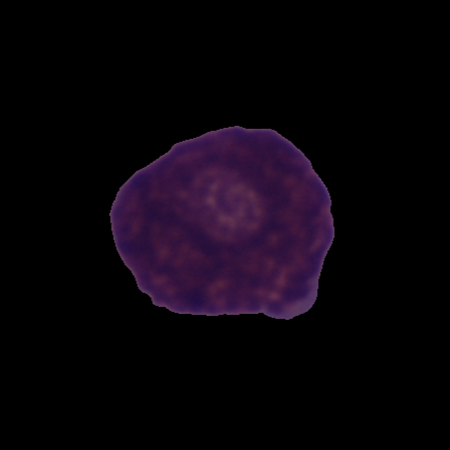
Label: cancer